【题型】选择题　【知识点】函数　【难度】easy
已知曲线$C:\frac{x|x|}{4}-\frac{y|y|}{3}=1$，对于命题：
(1) 垂直于$x$轴的直线与曲线$C$有且只有一个交点；
(2) 若点$P_1(x_1,y_1)$，$P_2(x_2,y_2)$为曲线$C$上任意两点，则有$\frac{y_1-y_2}{x_1-x_2}>0$。
下列判断正确的是（ ）

A. (1)和(2)均为真命题
B. (1)和(2)均为假命题
C. (1)为真命题，(2)为假命题
D. (1)为假命题，(2)为真命题
【解答】
\textbf{【答案】} A

\textbf{【知识点】} 由方程研究曲线的性质、由方程求曲线的图形

\textbf{【分析】} 先逐个象限判断方程轨迹，大致画出图象，结合图象分析。

\textbf{【详解】} 设$P$是曲线上的点，
- 当$x>0,y>0$时，$\frac{x^2}{4}-\frac{y^2}{3}=1$，即$y=\sqrt{\frac{3}{4}x^2-3}$，轨迹为双曲线的一部分，渐近线为$y=\frac{\sqrt{3}}{2}x$；
- 当$x(0,y)<0$时，$-\frac{x^2}{4}-\frac{y^2}{3}=1$，等式不成立，故第二象限无轨迹；
- 当$x<0,y<0$时，$-\frac{x^2}{4}+\frac{y^2}{3}=1$，即$y=-\sqrt{\frac{3}{4}x^2+3}$，轨迹为双曲线的一部分，渐近线为$y=\frac{\sqrt{3}}{2}x$；
- 当$x>0,y<0$时，$\frac{x^2}{4}+\frac{y^2}{3}=1$，即$y=-\sqrt{3-\frac{3}{4}x^2}$，轨迹为椭圆的一部分。

根据分析，可画出图象如图所示。

由图可知，垂直于$x$轴的直线与曲线只有一个交点，故(1)正确；
由图可以看出，轨迹为递增函数，故斜率$\frac{y_1-y_2}{x_1-x_2}>0$恒成立，故(2)正确。

故选:A。

\textbf{【点睛】} 方法点睛：对方程$\frac{x|x|}{4}-\frac{y|y|}{3}=1$的处理办法为通过讨论$x,y$的符号去绝对值，得到各象限内不同的曲线。

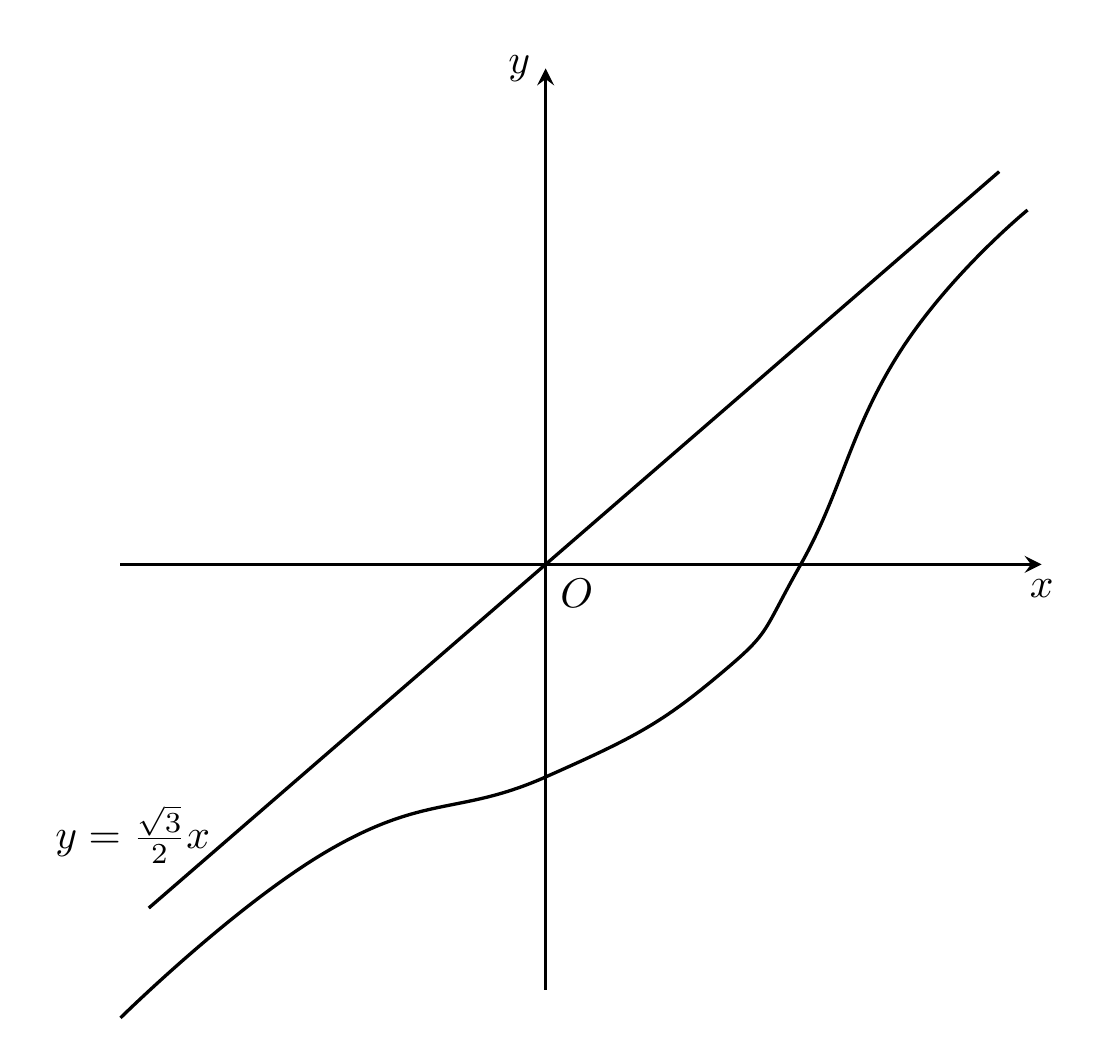